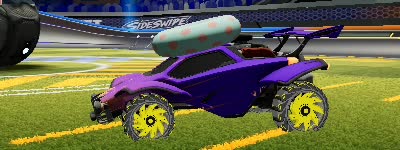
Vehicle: octane